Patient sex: M
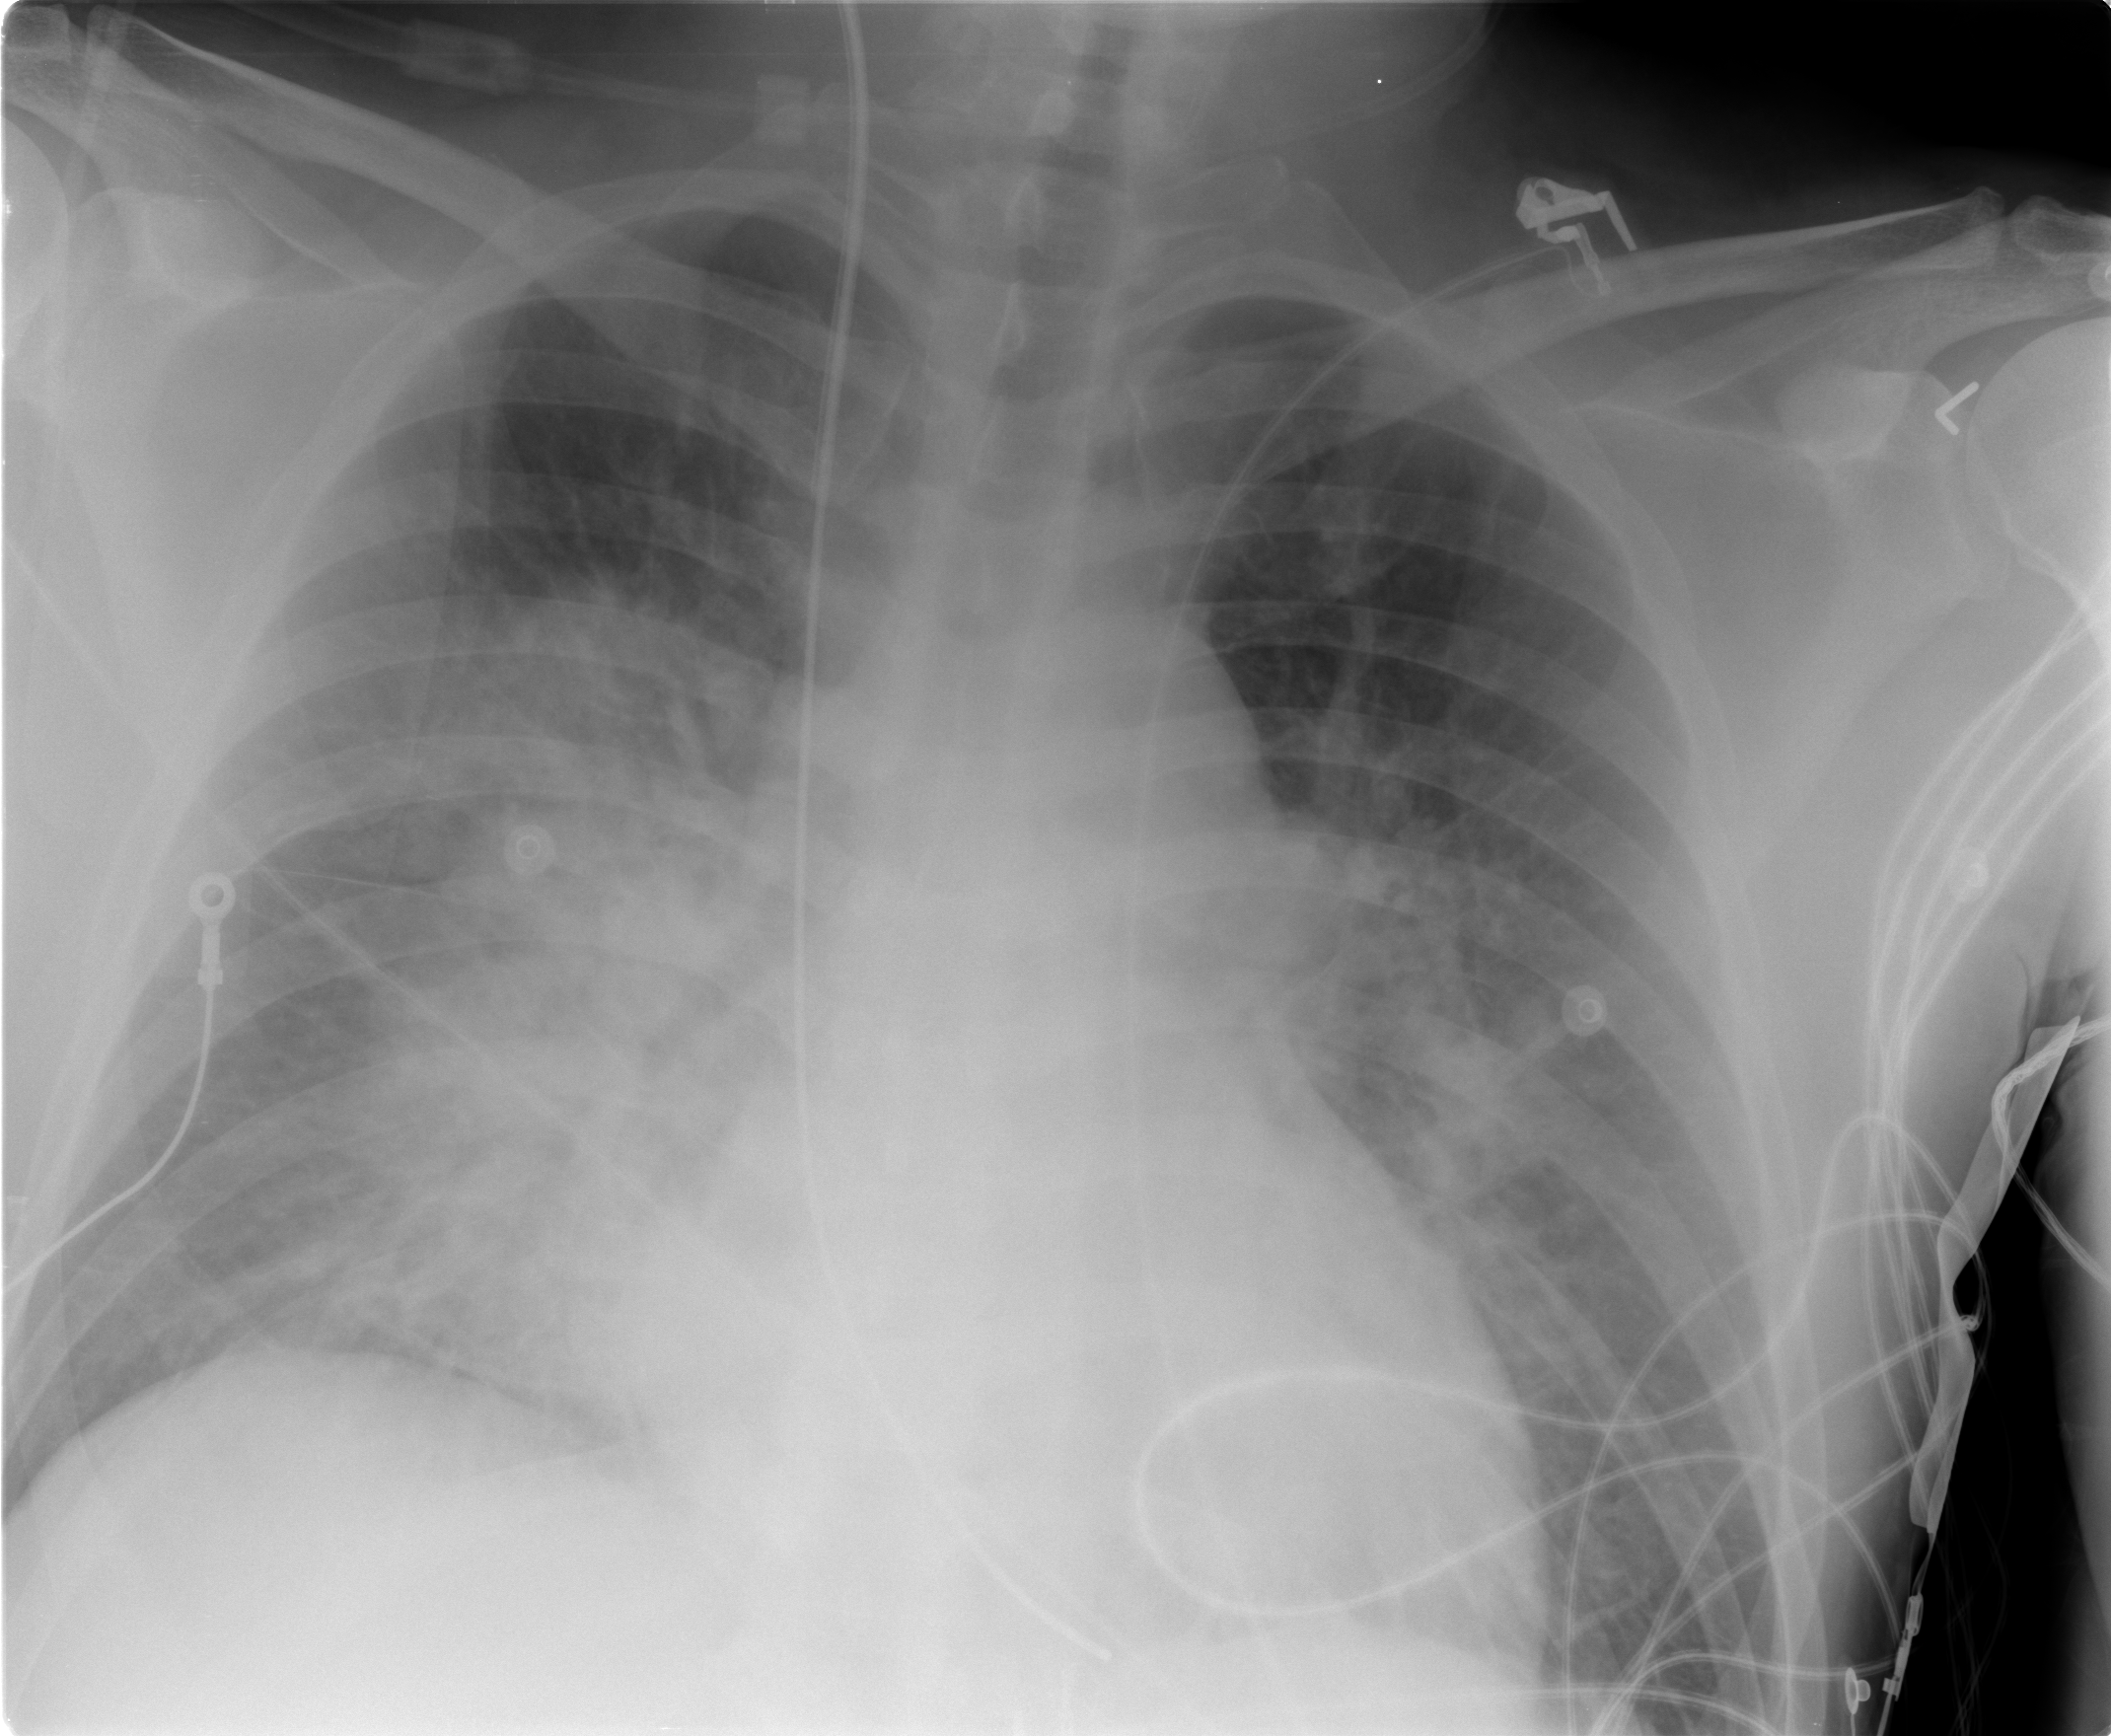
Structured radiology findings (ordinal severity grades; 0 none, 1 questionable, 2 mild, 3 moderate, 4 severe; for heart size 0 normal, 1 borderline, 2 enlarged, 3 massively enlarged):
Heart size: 2
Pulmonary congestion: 2
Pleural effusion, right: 2
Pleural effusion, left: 0
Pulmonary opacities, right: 4
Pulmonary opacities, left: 3
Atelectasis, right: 3
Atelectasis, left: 2